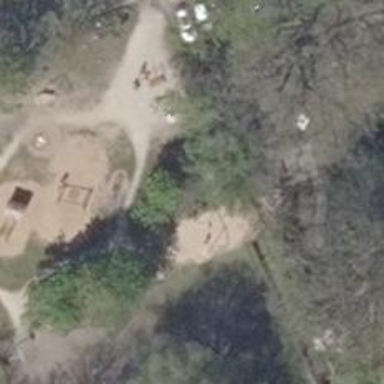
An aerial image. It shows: Black trampoline in the playground.